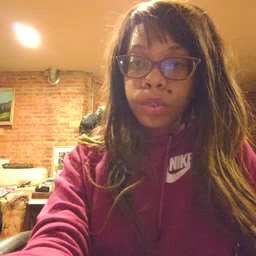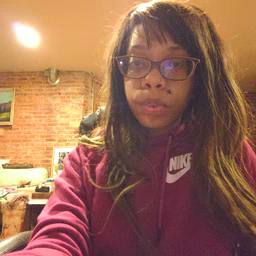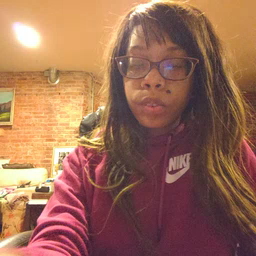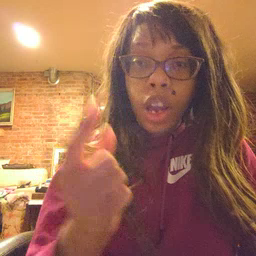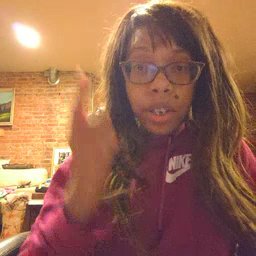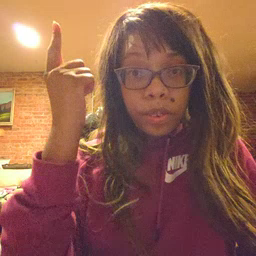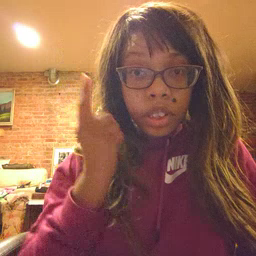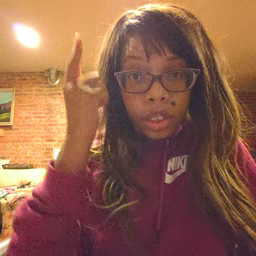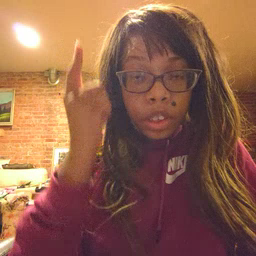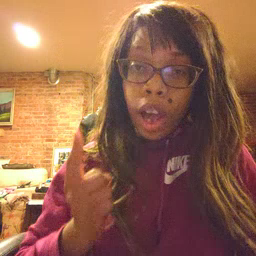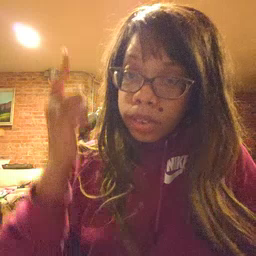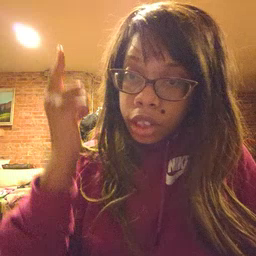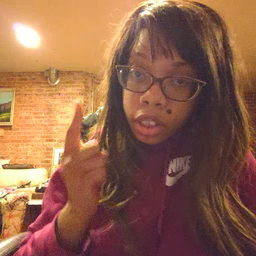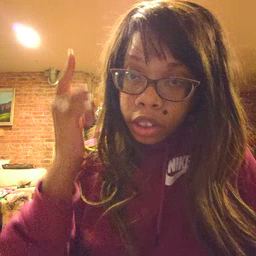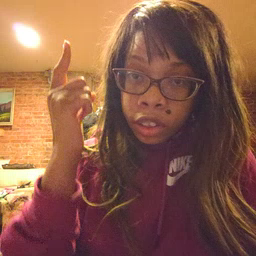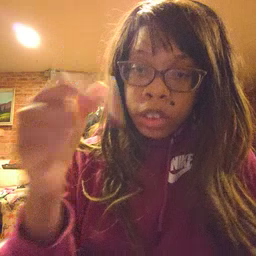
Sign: up